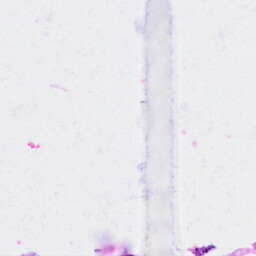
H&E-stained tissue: Breast